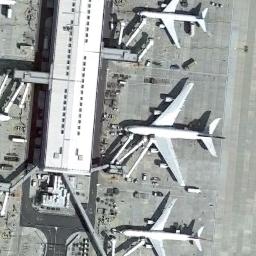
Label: airplane